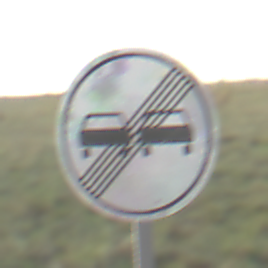
Verkehrszeichen: EndeUeberholverbot
Umgebung: Outdoor, Nature
Tageszeit: Night
Wetter: Clear
Licht: Natural
Jahreszeit: NotSpecified
Kontrast: HighContrast